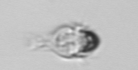
Label: Mesodinium